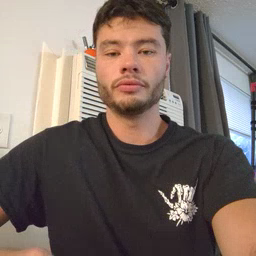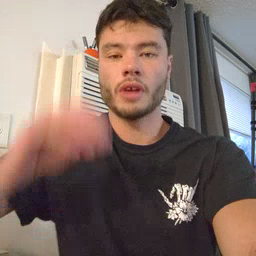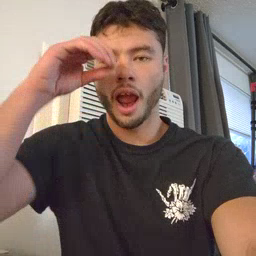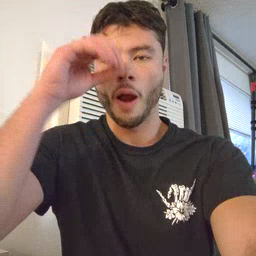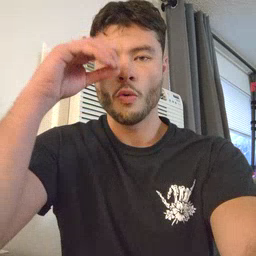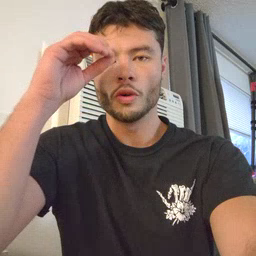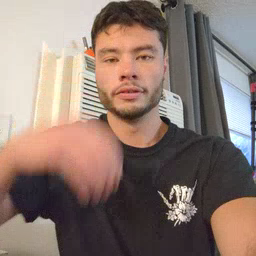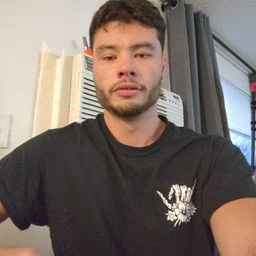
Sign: owl